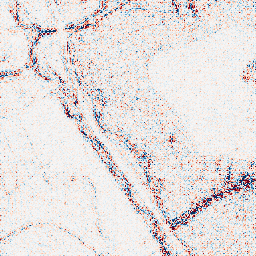
Category: wavelet
Decomposition family: wavelet_biorthogonal
Decomposition parameters: wavelet: bior2.4
level: 2
Upsampling method: regularized
Upsampling parameters: scale: 2
lambda_reg: 0.1
Upsampling scale: 2